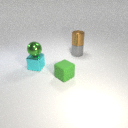
small cyan metal cube below small green metal sphere